Interaction volume radius: 5 \u00c5
Interaction volume height: 10 \u00c5
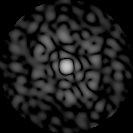
Disorder parameter: 0.7452